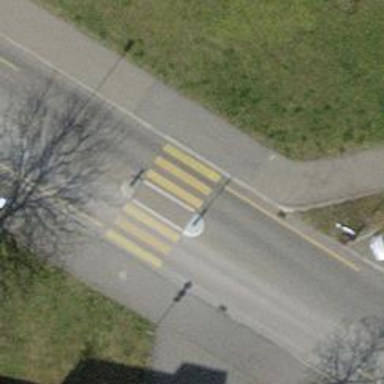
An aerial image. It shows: Zebra crossing on the road.